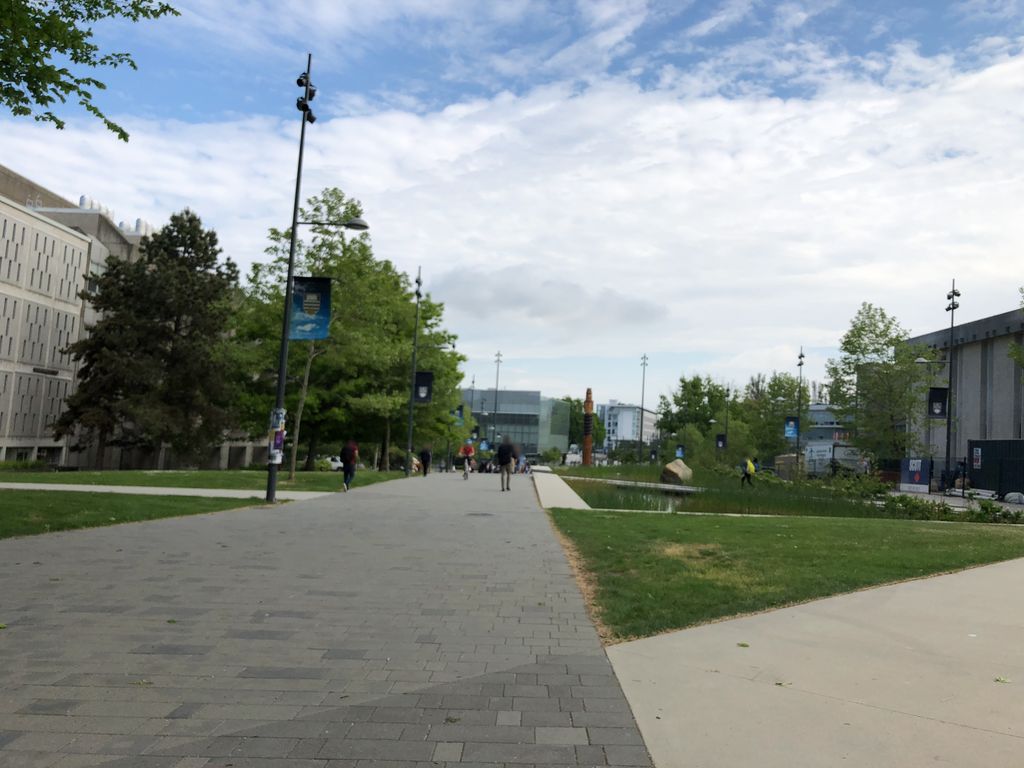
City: vancouver